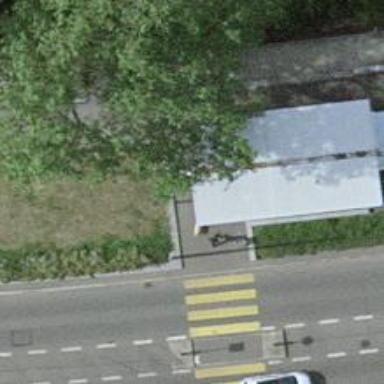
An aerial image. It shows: Surveillance system is in place.